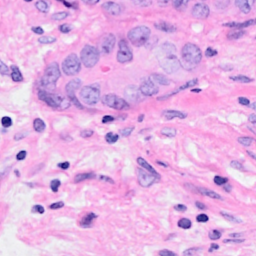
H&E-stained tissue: Breast